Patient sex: M
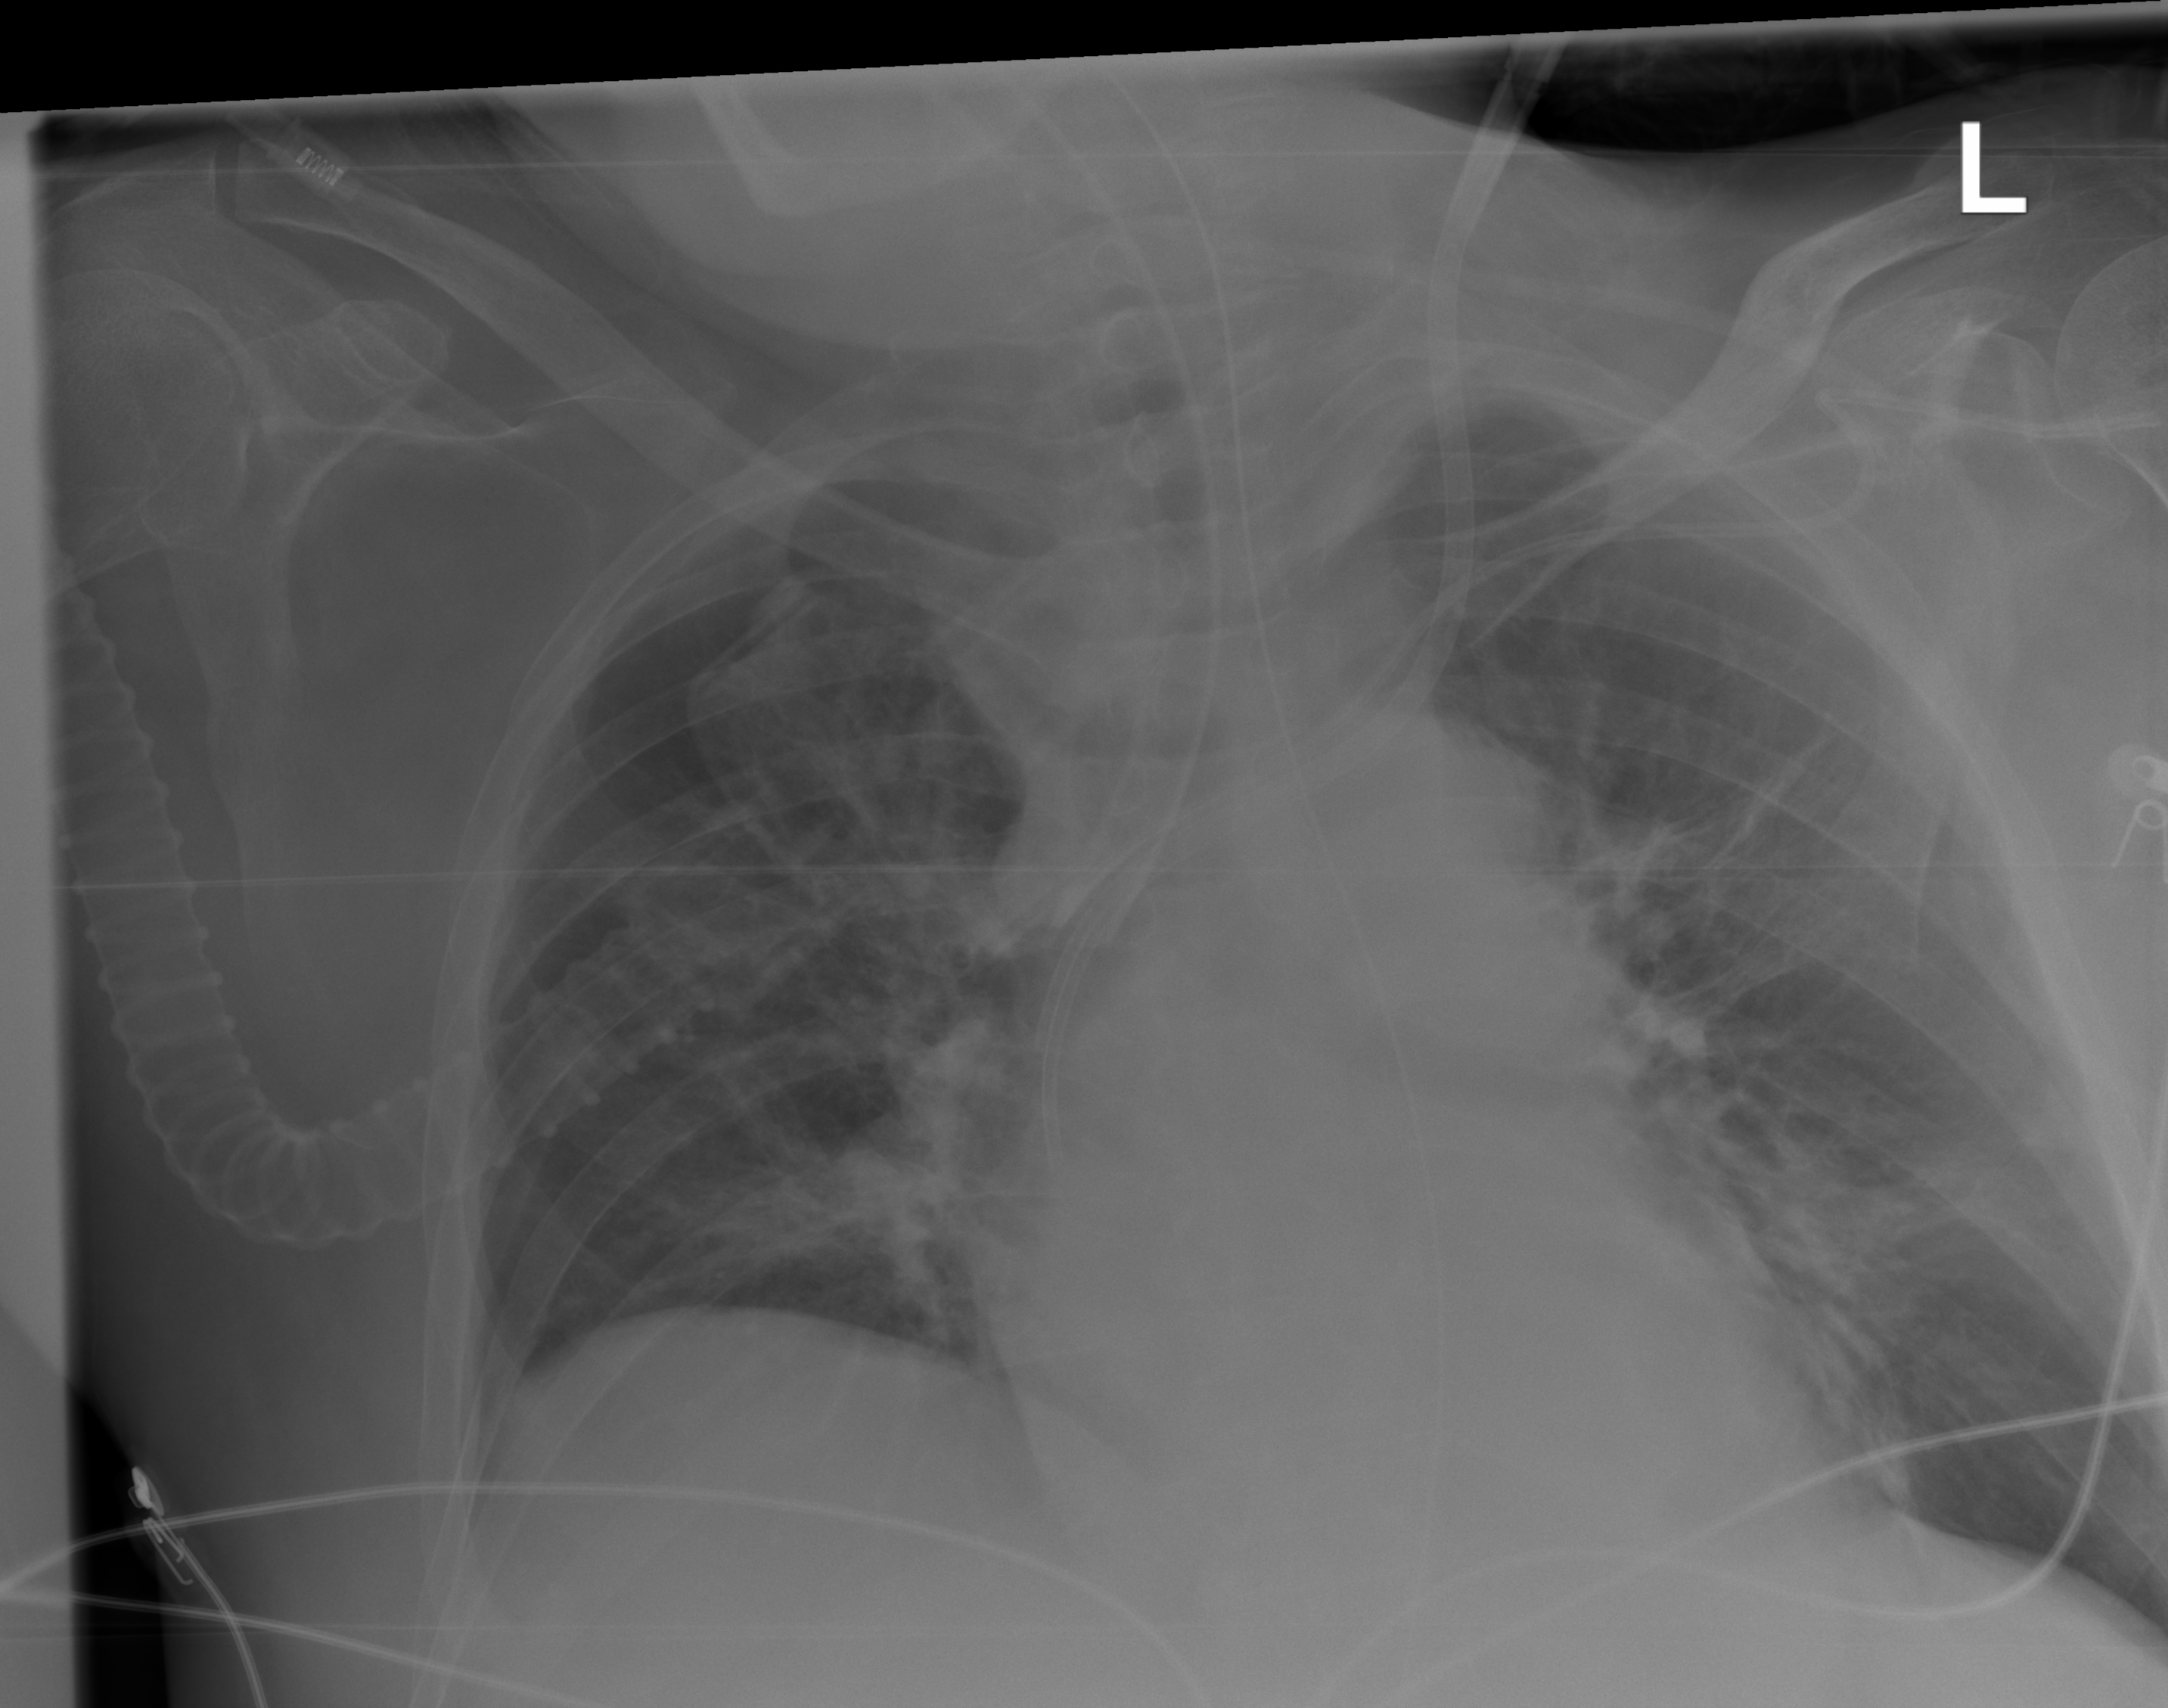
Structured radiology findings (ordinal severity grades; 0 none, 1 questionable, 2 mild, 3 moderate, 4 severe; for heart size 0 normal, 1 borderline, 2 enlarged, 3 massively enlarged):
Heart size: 1
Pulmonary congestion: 2
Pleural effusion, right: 0
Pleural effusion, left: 0
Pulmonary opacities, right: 0
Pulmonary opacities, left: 0
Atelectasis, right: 2
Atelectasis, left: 2